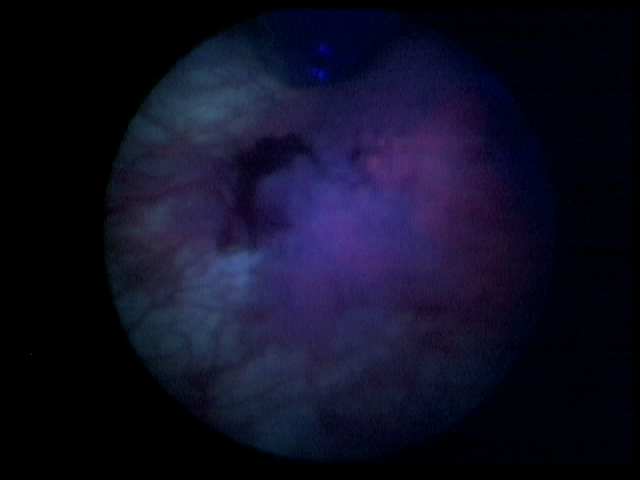
Modality: BLC
Class: Malignant
Subclass: HighGradePapillary
Lesion: L2
Stage: Ta
Morphology: Papillary
Bladder cancer association: Yes